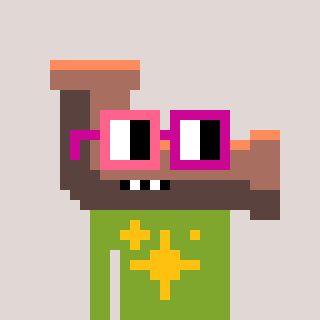
a pixel art character with square pink and red glasses, a pipe-shaped head and a slimegreen-colored body on a warm background